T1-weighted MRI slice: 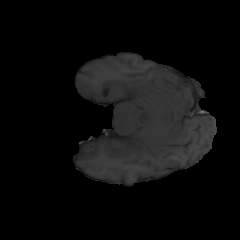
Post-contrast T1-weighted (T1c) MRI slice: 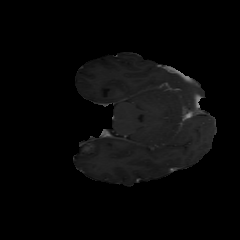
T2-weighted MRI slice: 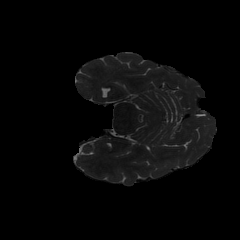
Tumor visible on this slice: yes